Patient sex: F
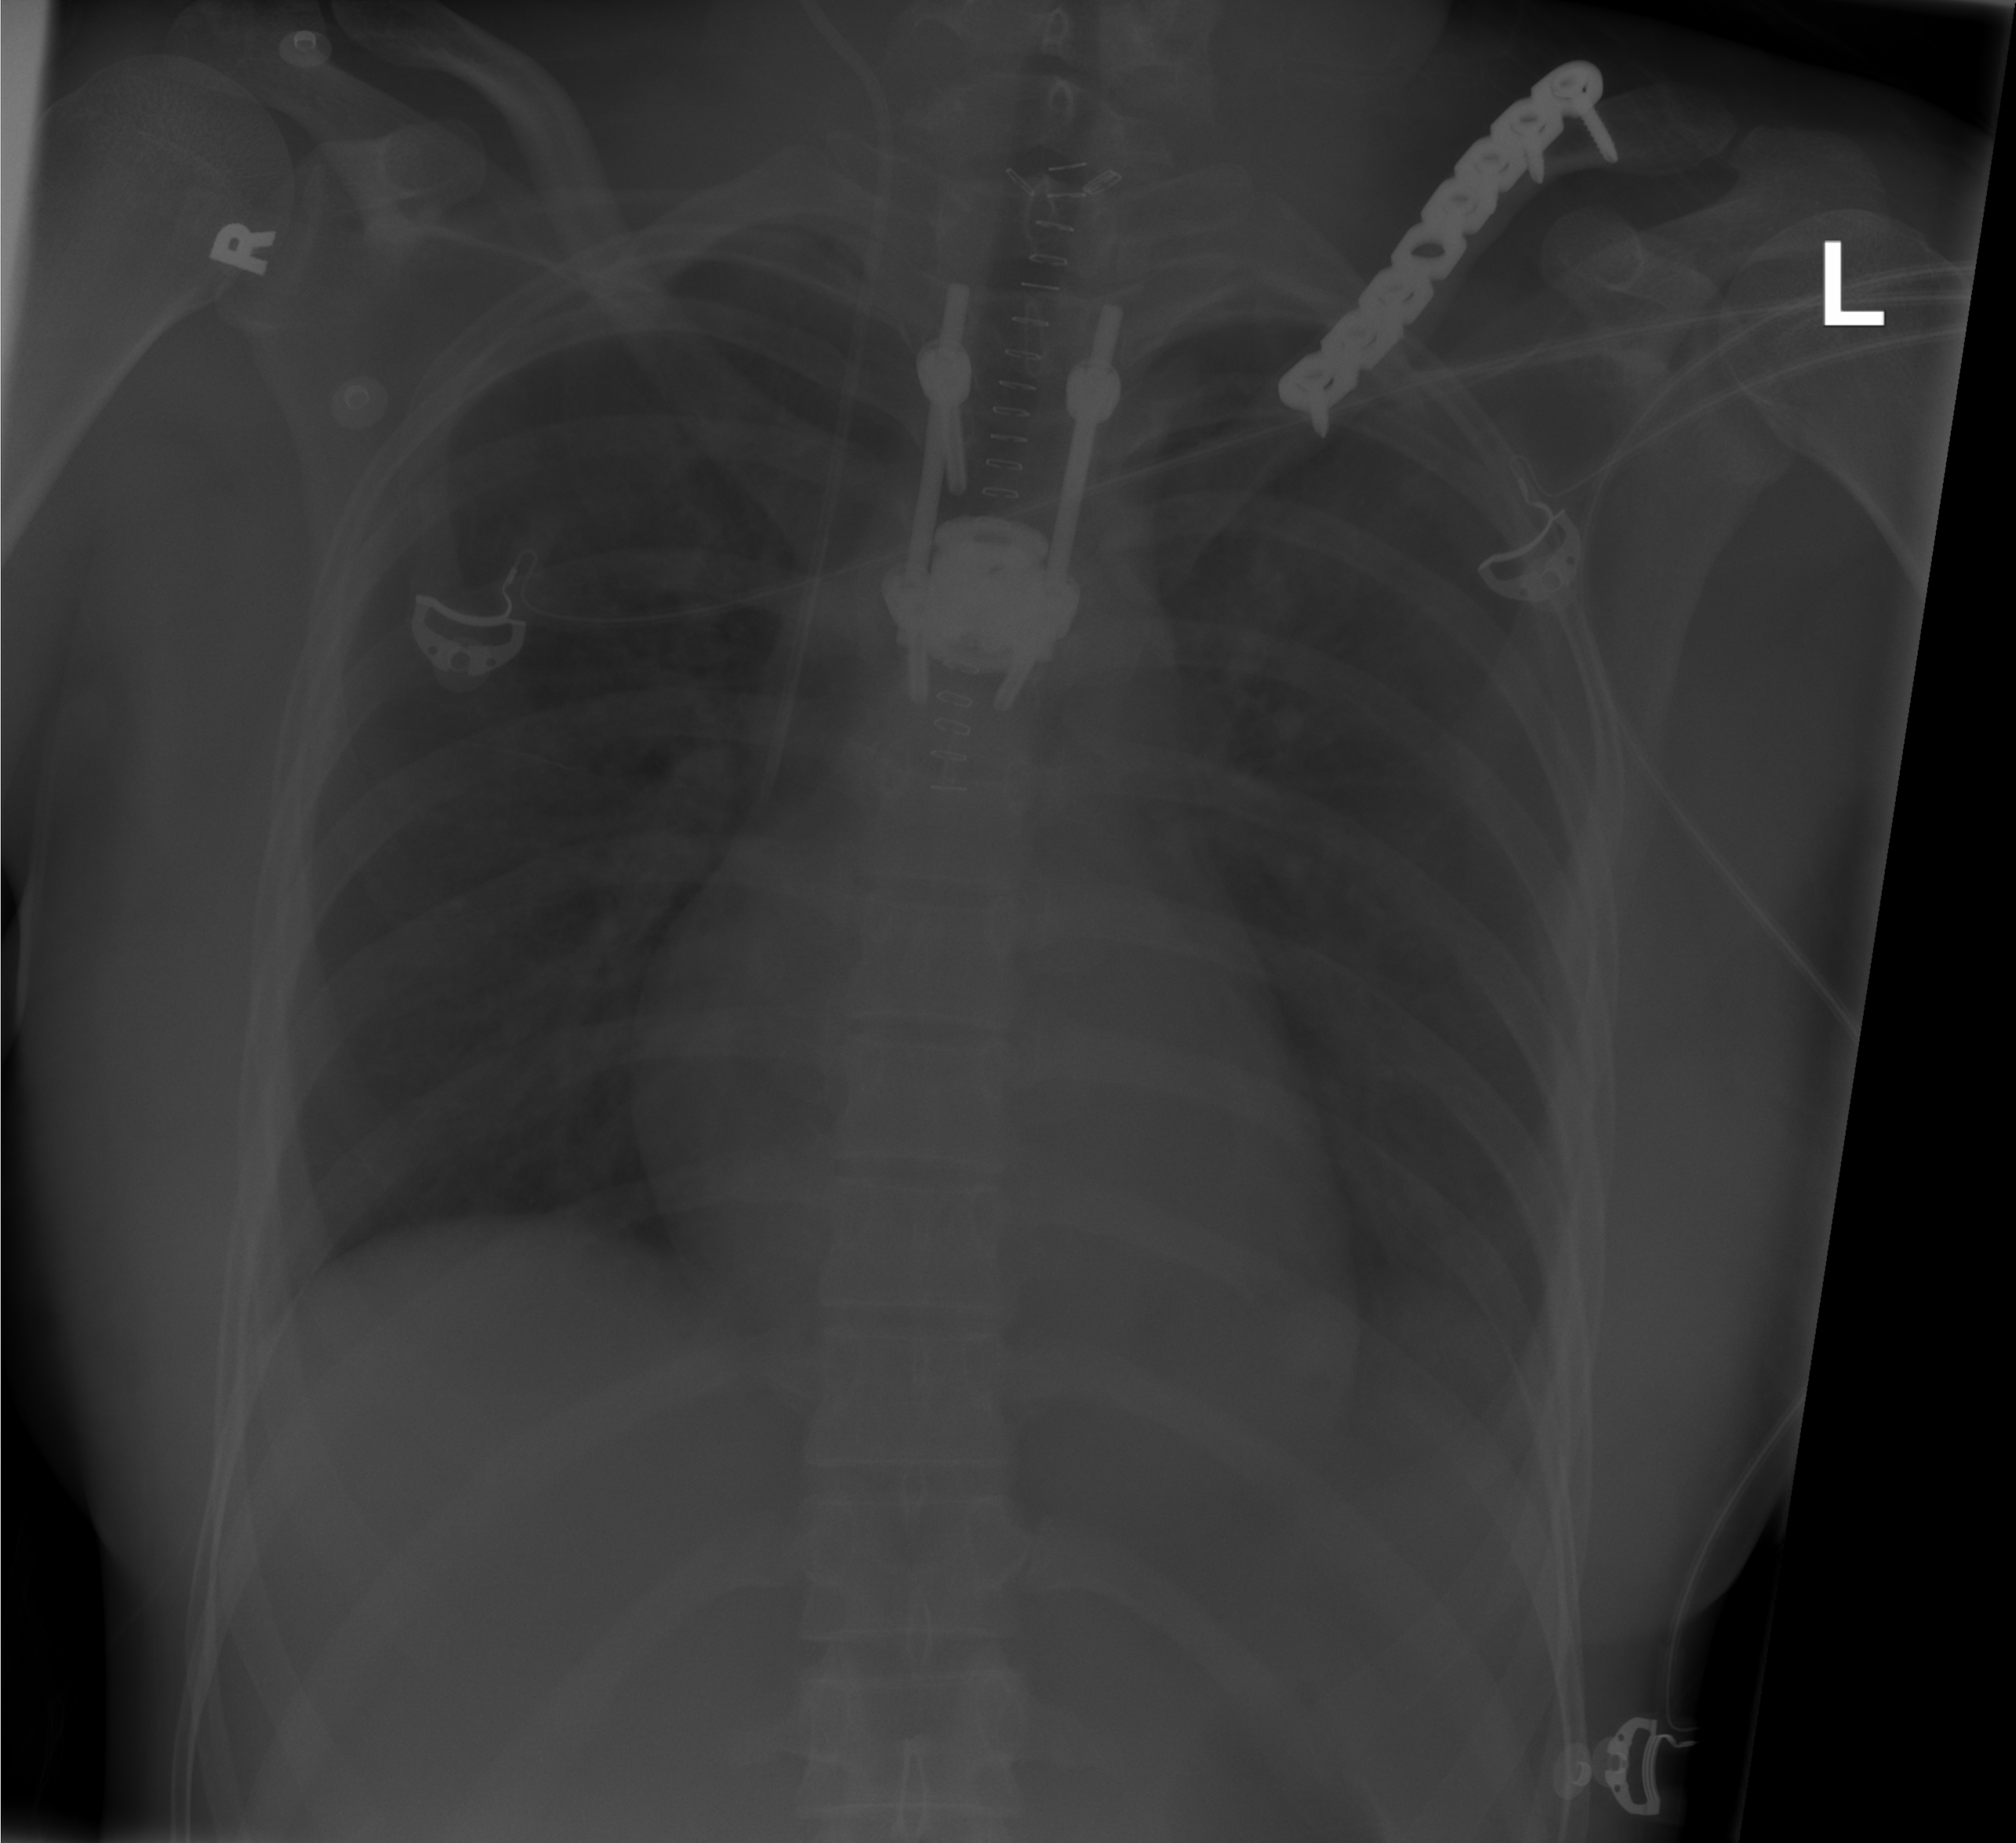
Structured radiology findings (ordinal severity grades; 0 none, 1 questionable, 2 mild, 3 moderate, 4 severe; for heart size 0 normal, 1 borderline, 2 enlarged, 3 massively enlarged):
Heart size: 0
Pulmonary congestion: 1
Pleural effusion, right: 0
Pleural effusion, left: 2
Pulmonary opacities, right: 2
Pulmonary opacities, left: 2
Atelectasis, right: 0
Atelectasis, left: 0